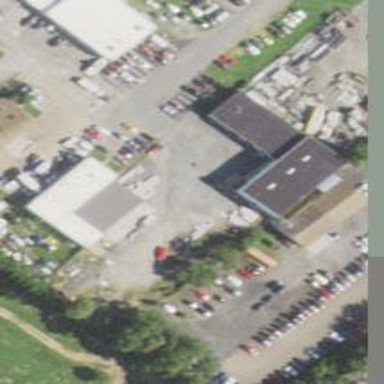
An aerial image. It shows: Commercial building.